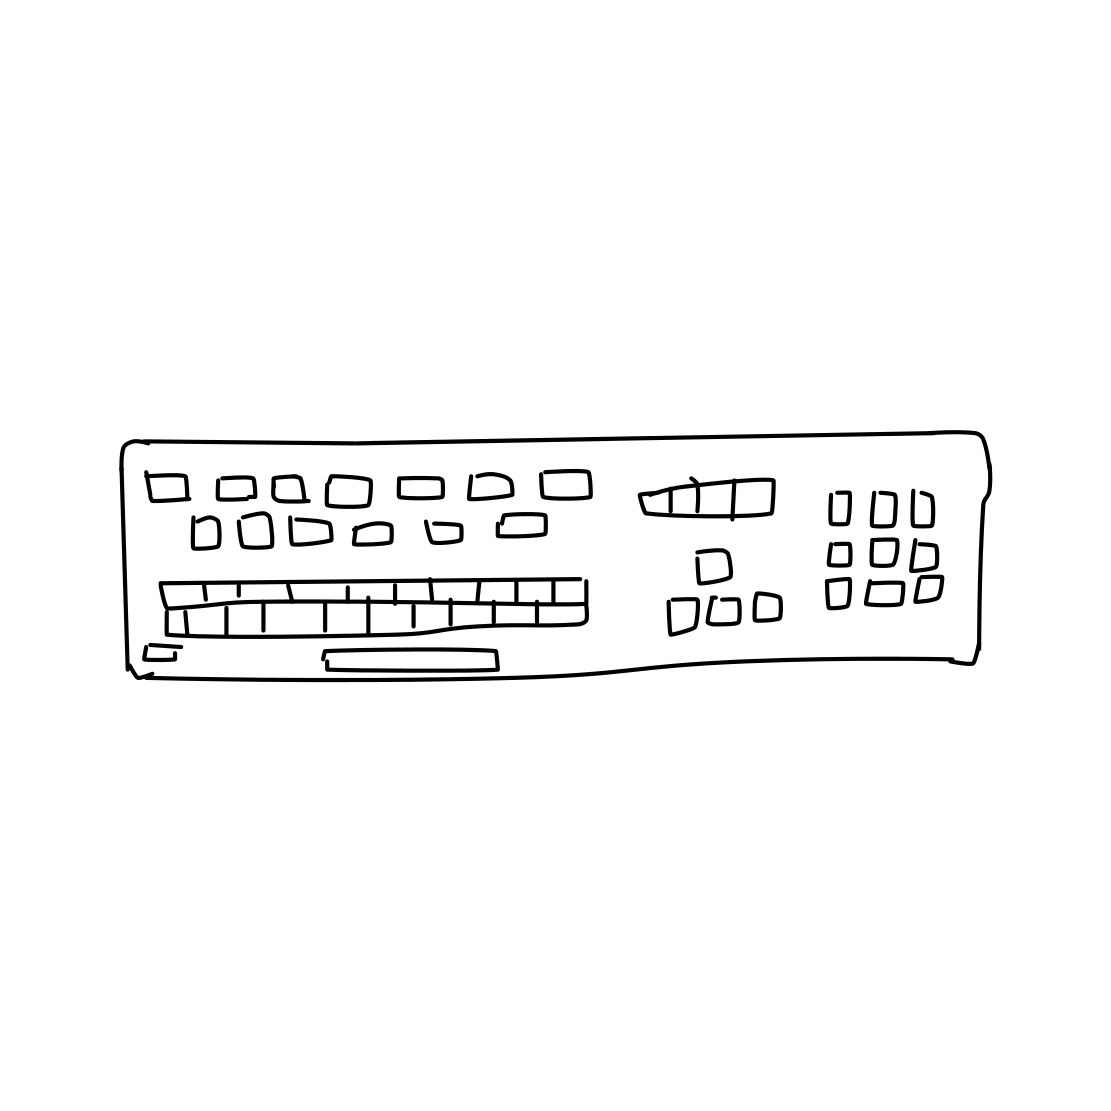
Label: keyboard